Question: I have encountered somthing weird, i ame creating an instance of a class with reflection and this passes a couple parameters, one is the variavle: ipAddress, when creating the instance in the constructor the variable is stored in a field, but as soon as the constructor is complete and i return (in the debugger) to the line where i create the instance i check inside the class and the field 'ipAddress' has changed to null. how is this possible?
This is a part of the class:
'''
public class moxa_nport_5110
{
string instanceName;
Delegate triggerCallBackMethod;
private BPUConsole bpuConsole { get; set; }
TcpIpServer server;
string ipAddress;
public moxa_nport_5110(Delegate TriggerCallBackMethod, Delegate Callback, params object[] CtorParam)
{
#region Initialize
triggerCallBackMethod = TriggerCallBackMethod;
instanceName = (string)CtorParam[0];
string ipAddress = (string)CtorParam[1];
int Port = (int)CtorParam[2];
bpuConsole = new BPUConsole(Callback, instanceName);
#endregion
server = new TcpIpServer("10.100.184.140", 8888, false);
server.OnDataReceived += new TcpIpServer.ReceiveEventHandler(server_OnDataReceived);
server.OnClientConnected += new TcpIpServer.InfoEventHandler(server_OnClientConnected);
server.OnClientDisconnected += new TcpIpServer.InfoEventHandler(server_OnClientDisconnected);
server.OnAbnormalConnectionDisconnect += new TcpIpServer.InfoEventHandler(server_OnAbnormalConnectionDisconnect);
server.AddClient(ipAddress, 1);
}
public void SendData(byte[] Data)
{
server.SendData(ipAddress, Data);
}
'''
This is the line where i create the instance:
'''
driverInterface = Activator.CreateInstance(driverType, tempParam); //create an instance of the driver
'''
so when i return here, the value of the field ipAddress is null.
EDIT:
Field is thesame value but is not accesed:

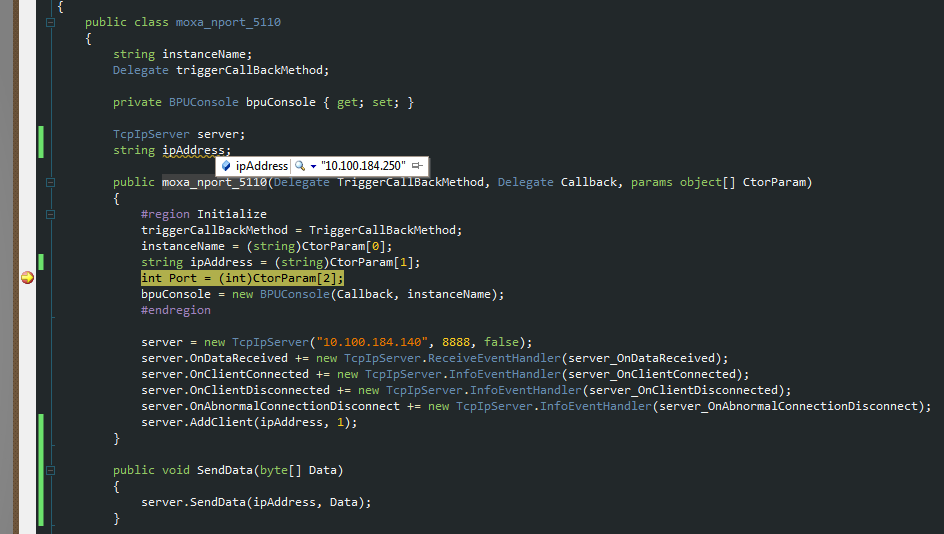
Answer: '''
string ipAddress;
public moxa_nport_5110(Delegate TriggerCallBackMethod, Delegate Callback, params object[] CtorParam)
{
#region Initialize
triggerCallBackMethod = TriggerCallBackMethod;
instanceName = (string)CtorParam[0];
string ipAddress = (string)CtorParam[1];
}
'''
String is a field of the class, so you need to set that value, using 'this.'. You are just creating a "new" string called ipAdress, which shadows the field. use 'this.ipAdress = ...' instead inside the constructor.